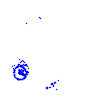
Particle: pion